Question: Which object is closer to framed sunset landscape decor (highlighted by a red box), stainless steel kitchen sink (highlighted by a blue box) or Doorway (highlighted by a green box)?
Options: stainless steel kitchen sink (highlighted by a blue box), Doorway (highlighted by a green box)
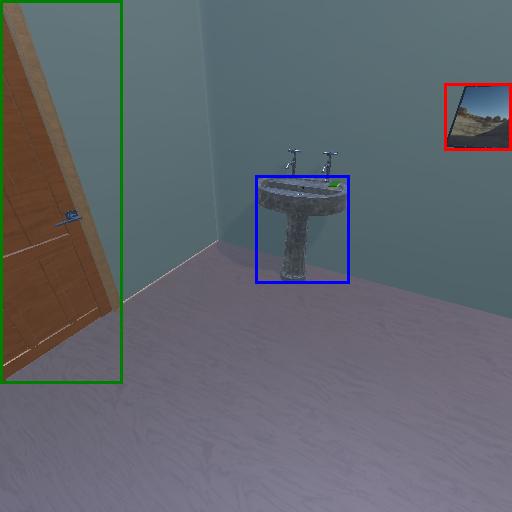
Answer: stainless steel kitchen sink (highlighted by a blue box)